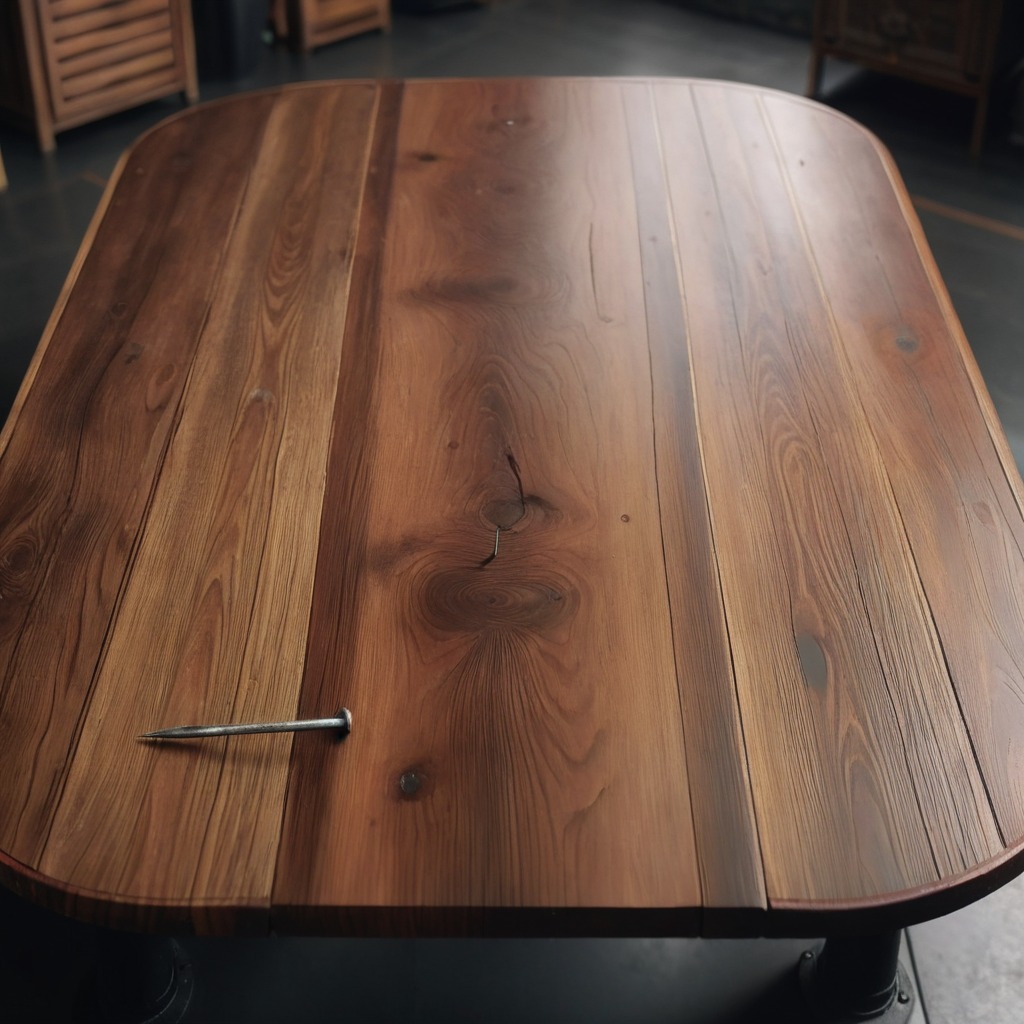
A nail is lying on the wooden table in the vintage motorcycle garage.